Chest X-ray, PA view. Patient: 62 years old, sex M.
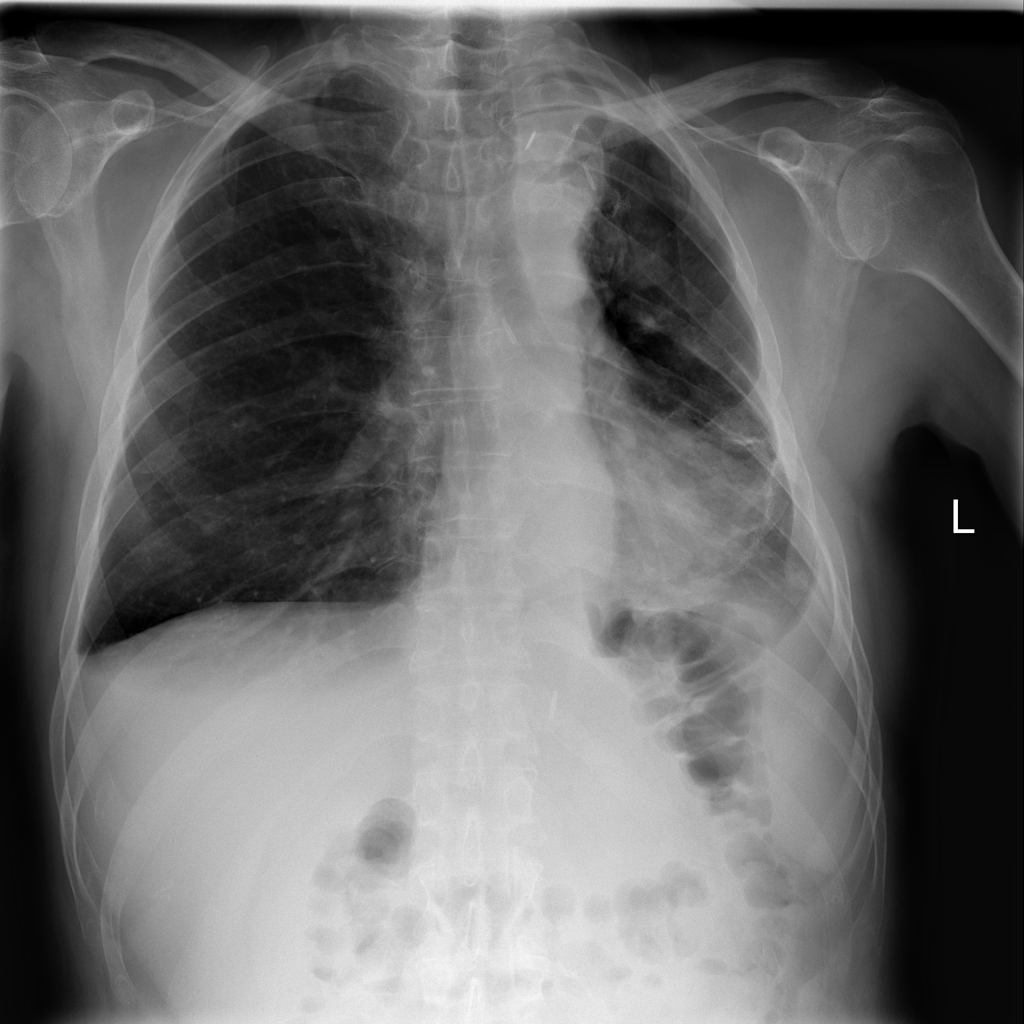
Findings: No Finding